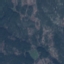
Land use / land cover class: HerbaceousVegetation